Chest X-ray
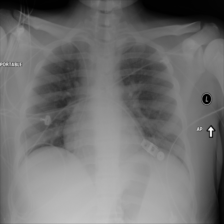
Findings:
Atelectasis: negative
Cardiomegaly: negative
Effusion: negative
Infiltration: negative
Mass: negative
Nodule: negative
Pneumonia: negative
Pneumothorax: negative
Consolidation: negative
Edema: negative
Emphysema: negative
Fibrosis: negative
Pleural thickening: negative
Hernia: negative